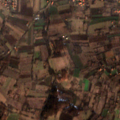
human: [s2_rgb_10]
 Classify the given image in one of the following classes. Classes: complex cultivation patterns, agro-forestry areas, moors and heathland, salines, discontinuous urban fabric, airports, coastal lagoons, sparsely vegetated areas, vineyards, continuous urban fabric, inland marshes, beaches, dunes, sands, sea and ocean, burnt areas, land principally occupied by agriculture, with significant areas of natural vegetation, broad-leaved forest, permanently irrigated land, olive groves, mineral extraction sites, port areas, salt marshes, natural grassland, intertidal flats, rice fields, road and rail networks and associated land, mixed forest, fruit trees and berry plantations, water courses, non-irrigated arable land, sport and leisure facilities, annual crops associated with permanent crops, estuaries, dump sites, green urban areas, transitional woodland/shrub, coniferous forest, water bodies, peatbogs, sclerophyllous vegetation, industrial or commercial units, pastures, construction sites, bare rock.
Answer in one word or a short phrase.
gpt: discontinuous urban fabric, complex cultivation patterns, land principally occupied by agriculture, with significant areas of natural vegetation